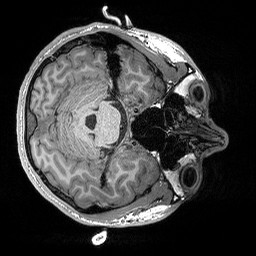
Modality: T1w
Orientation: axial
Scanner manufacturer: siemens
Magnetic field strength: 3 T
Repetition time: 2.3 s
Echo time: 0.00298 s